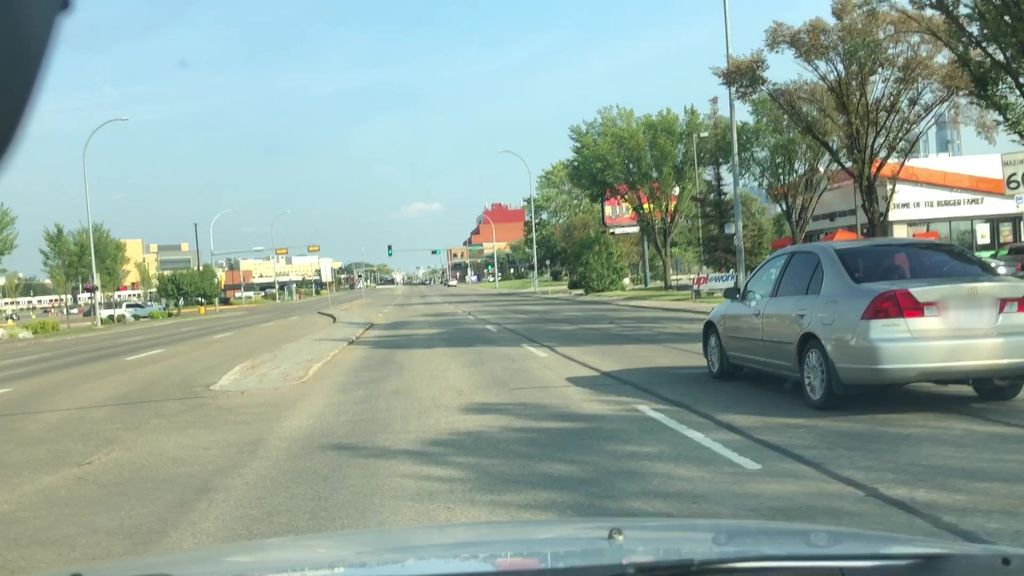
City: edmonton